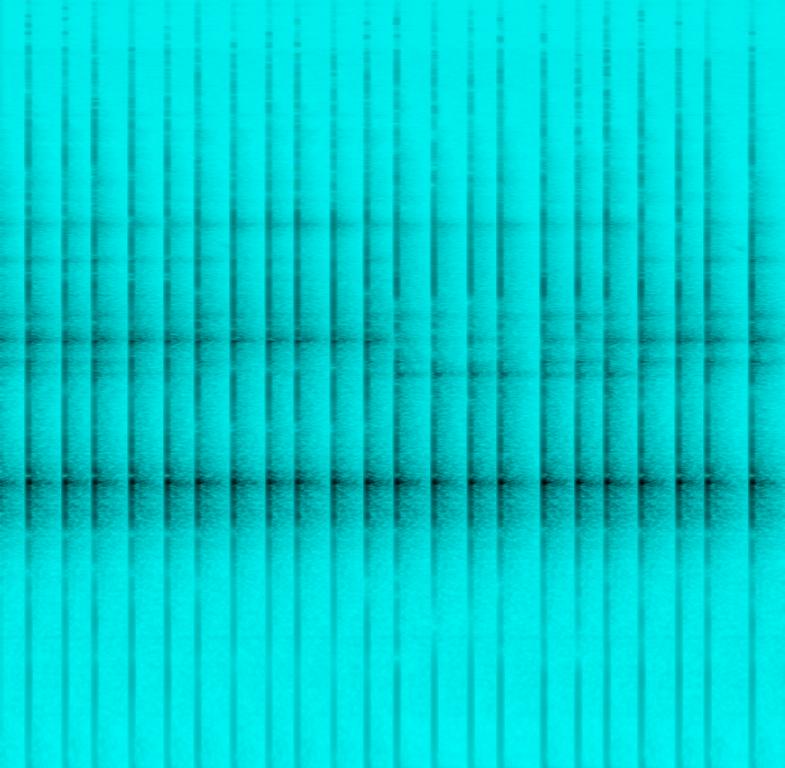
The low quality recording features a woodblock one shot. The recording is in mono, noisy and it sounds like a tutorial.